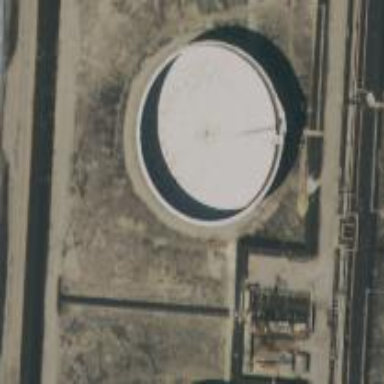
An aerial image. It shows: Storage tank that is man-made.